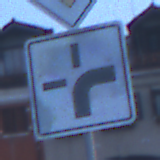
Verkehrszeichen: VerlaufVorfahrtsstrasse3
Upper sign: Vorfahrtsstrasse
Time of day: Dawn
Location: Outdoor (Urban)
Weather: PartlyCloudy
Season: NotSpecified
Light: Natural